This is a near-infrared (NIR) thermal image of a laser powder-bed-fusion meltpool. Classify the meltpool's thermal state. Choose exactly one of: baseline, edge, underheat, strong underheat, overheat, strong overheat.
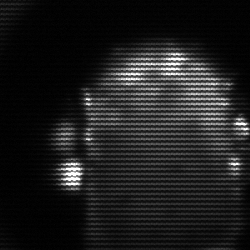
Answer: baseline